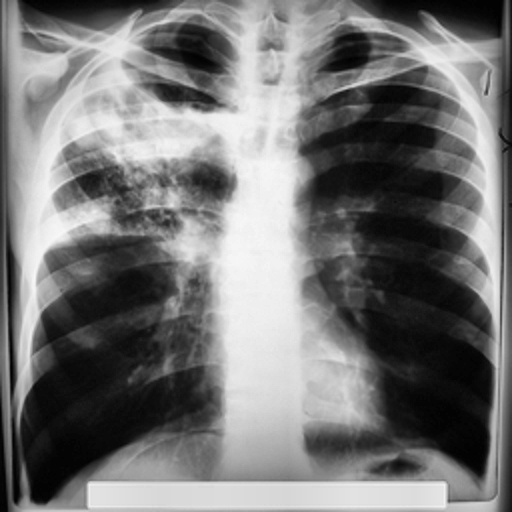
Finding: TUBERCULOSIS